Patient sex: F
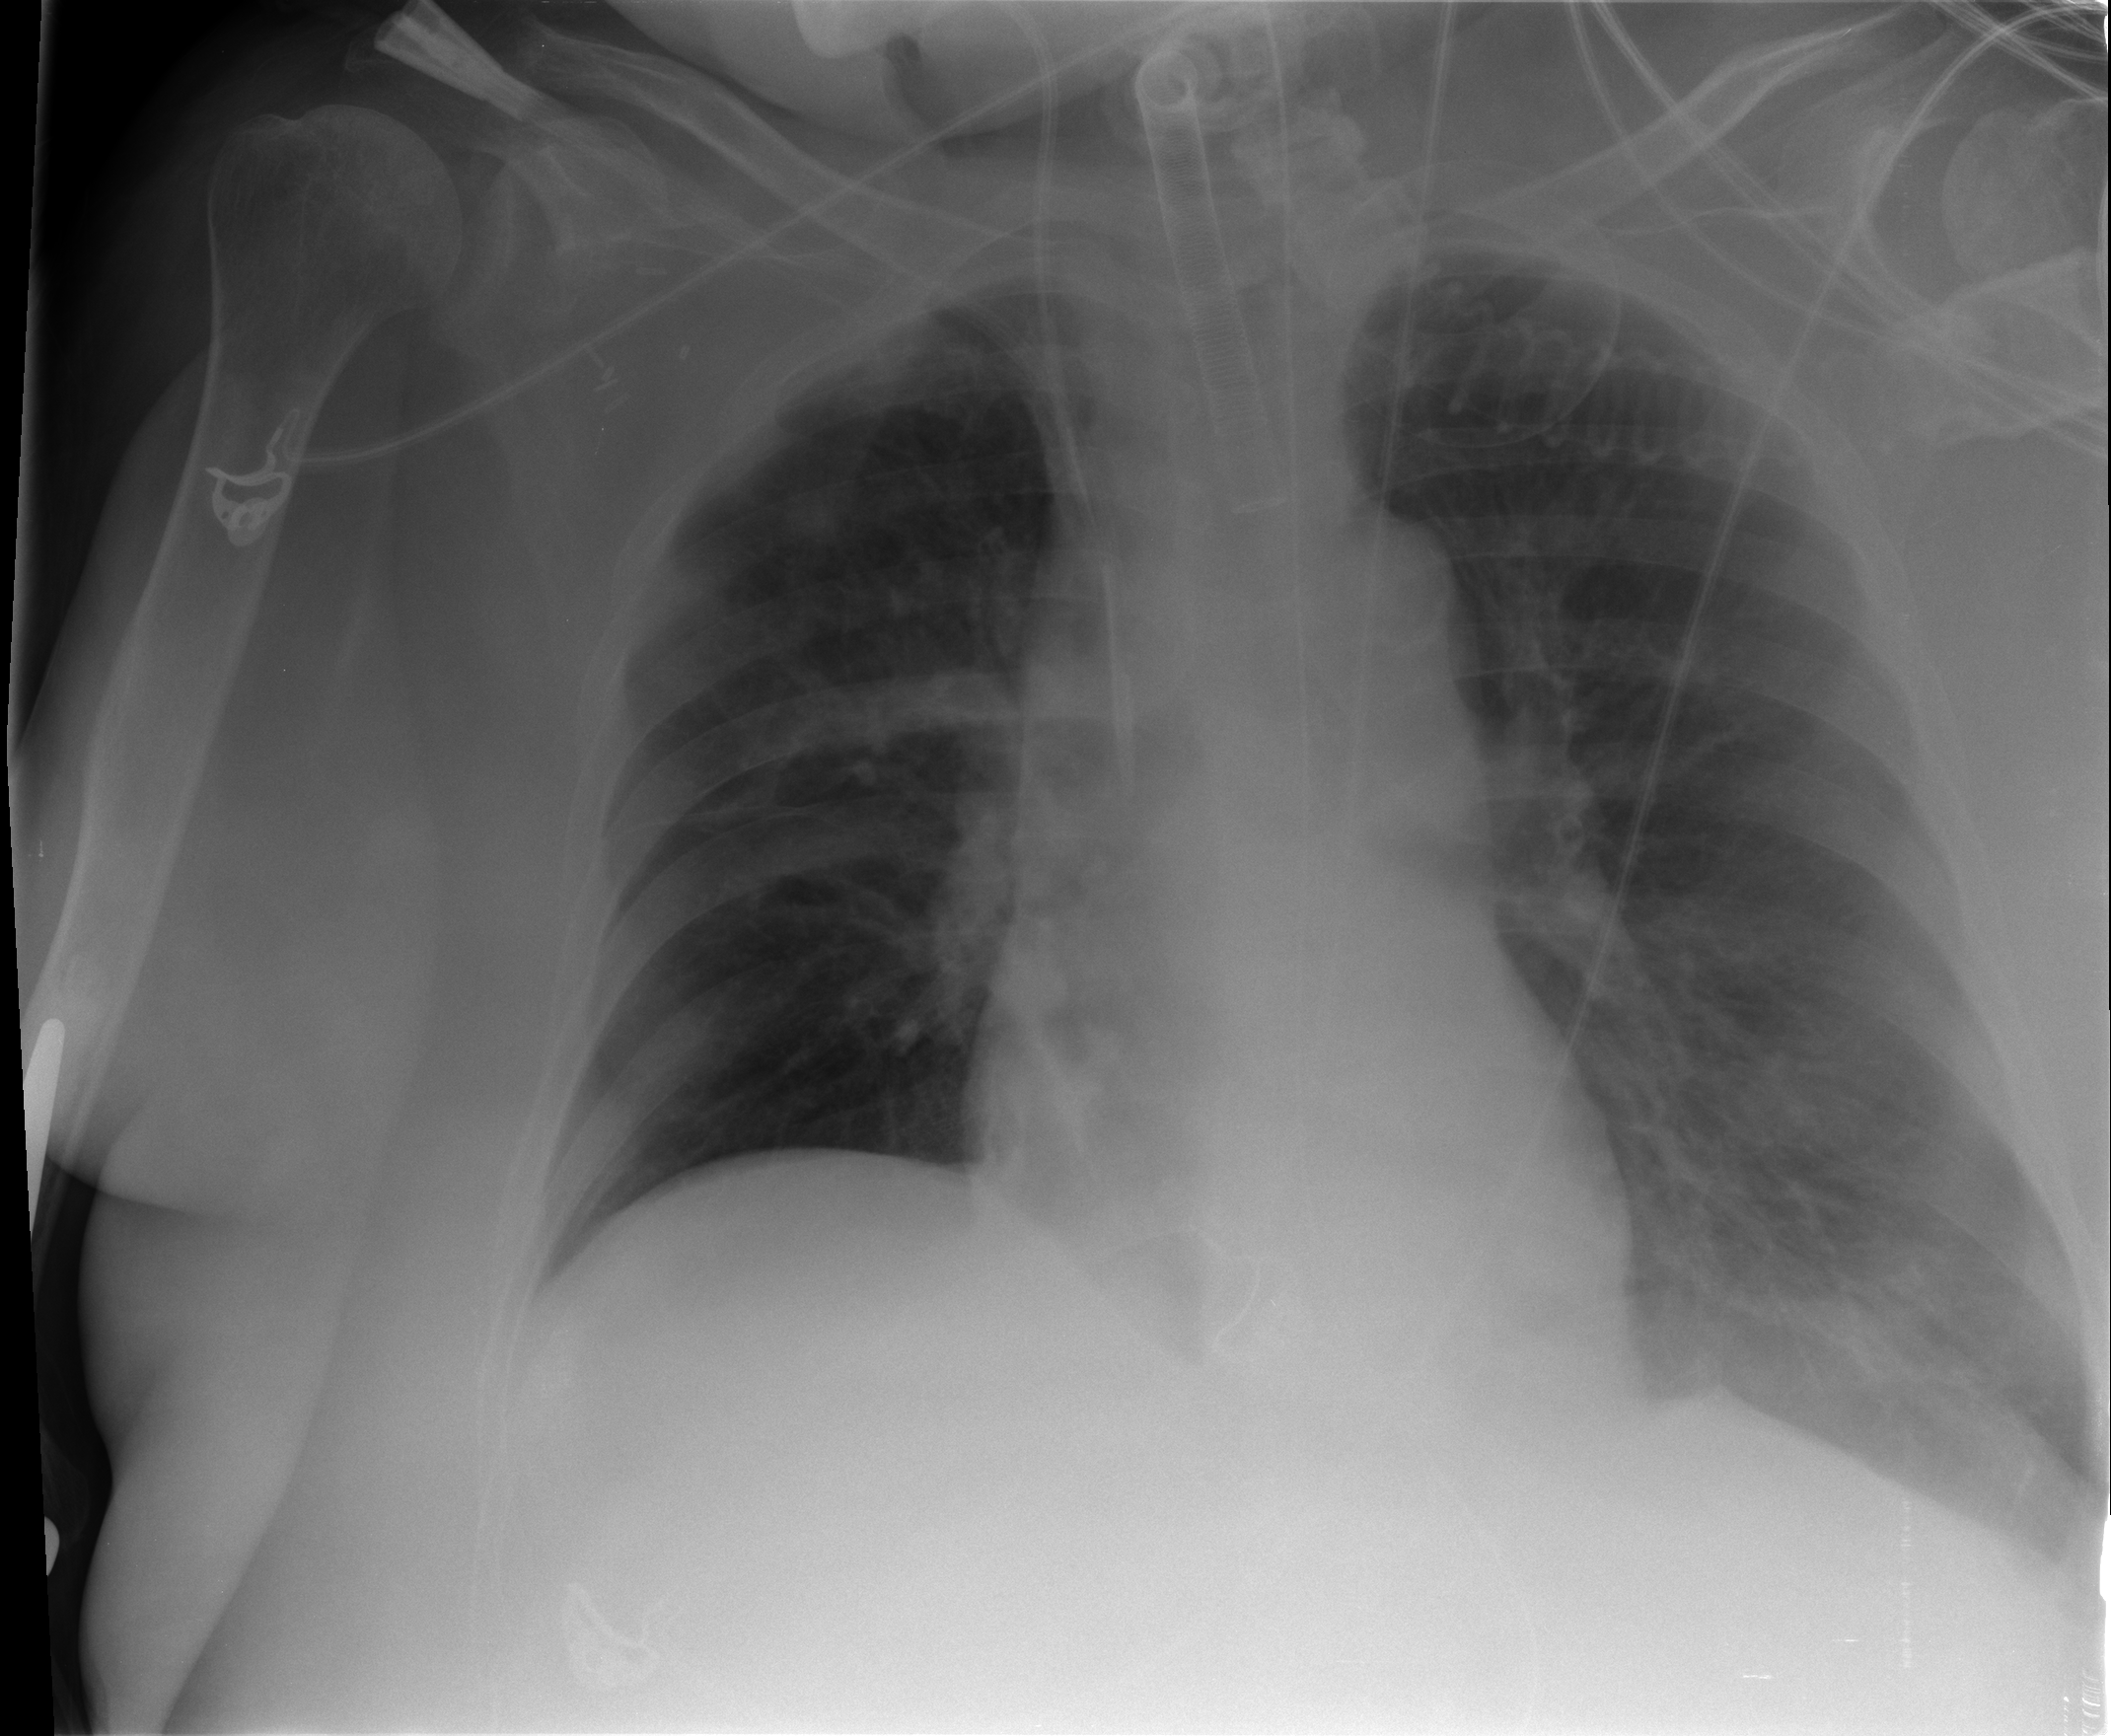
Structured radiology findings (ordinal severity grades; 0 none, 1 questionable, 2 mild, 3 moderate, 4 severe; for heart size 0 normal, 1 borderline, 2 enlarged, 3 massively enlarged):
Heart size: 0
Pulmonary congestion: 0
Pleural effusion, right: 0
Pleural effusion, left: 0
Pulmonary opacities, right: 1
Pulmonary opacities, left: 0
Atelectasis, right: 2
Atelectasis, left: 1